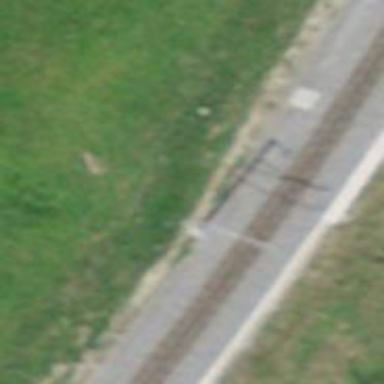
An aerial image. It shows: Catenary mast for power lines.